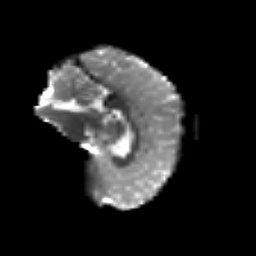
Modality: T2w
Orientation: sagittal
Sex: female
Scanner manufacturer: siemens
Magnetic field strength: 3 T
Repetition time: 5 s
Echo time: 0.071 s